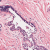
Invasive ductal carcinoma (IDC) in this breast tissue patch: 0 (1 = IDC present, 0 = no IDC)